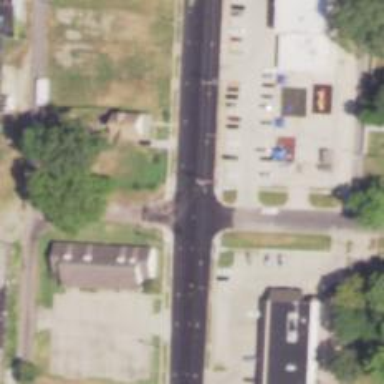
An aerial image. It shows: Tertiary road with asphalt surface.